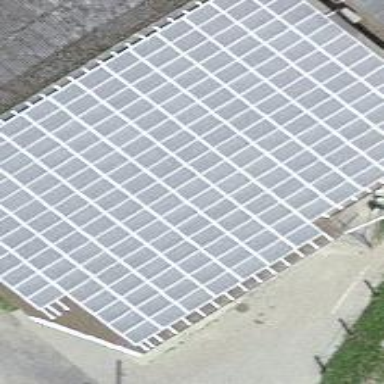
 consisting of solar photovoltaic panels."